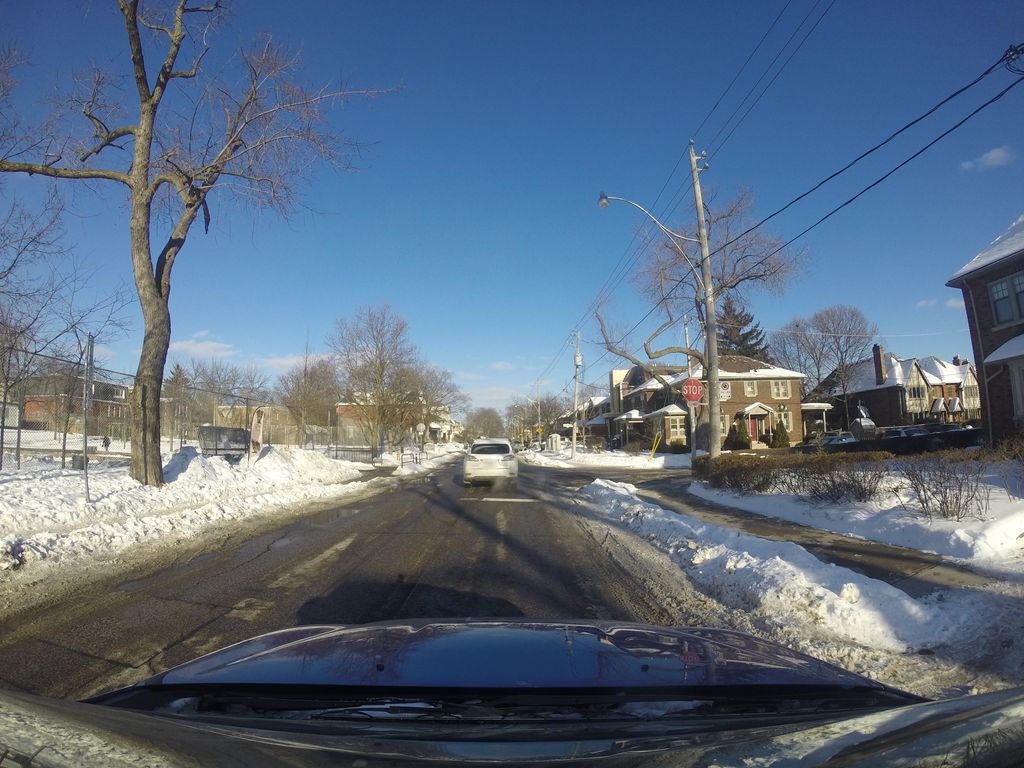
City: toronto